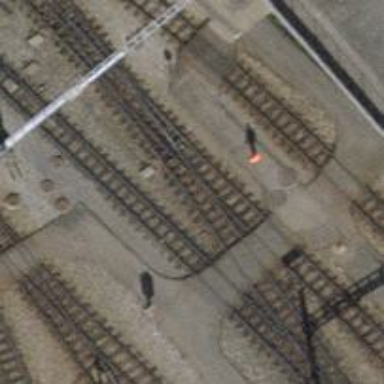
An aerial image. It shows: Narrow-gauge railway siding with 1 track. The railway line is electrified with contact line.